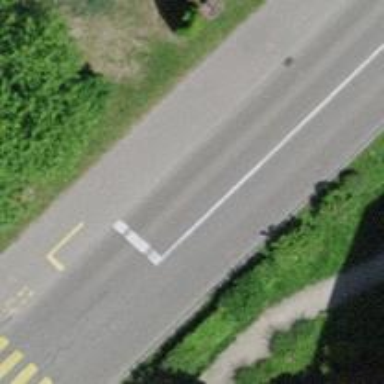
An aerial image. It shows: Road with traffic signals.